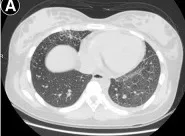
Chest computed tomography (CT) images of the patient. Two days before admission, CT revealed a few infiltrates in the right middle lobe and left lower lobe, with a small amount of left pleural effusion (A,B).
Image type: radiology (ct)